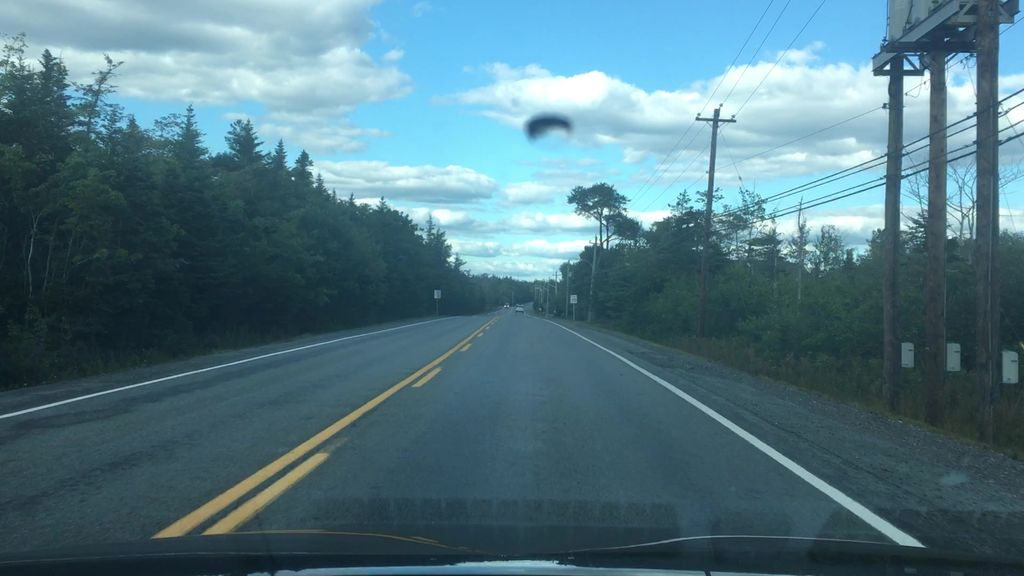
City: halifax